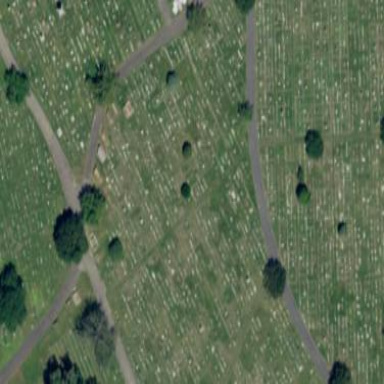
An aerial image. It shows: Sector within cemetery.